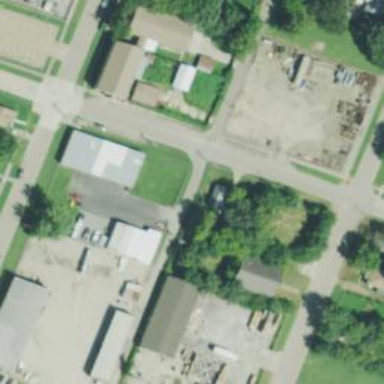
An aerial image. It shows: Alley classified as service road.